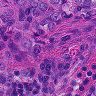
Metastatic tissue present: yes